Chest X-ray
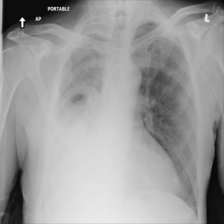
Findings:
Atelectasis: negative
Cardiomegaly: negative
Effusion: negative
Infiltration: negative
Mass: negative
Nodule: negative
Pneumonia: negative
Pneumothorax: negative
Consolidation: negative
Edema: negative
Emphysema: negative
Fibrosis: negative
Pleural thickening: negative
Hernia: negative